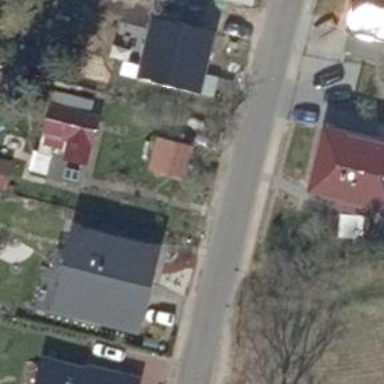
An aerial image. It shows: Footway along the road.